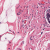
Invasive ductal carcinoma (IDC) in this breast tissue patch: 0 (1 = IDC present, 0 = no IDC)